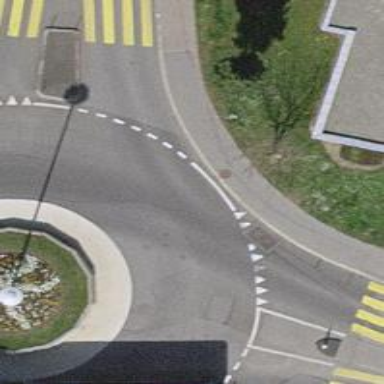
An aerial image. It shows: Tertiary road made of asphalt leading to roundabout junction.